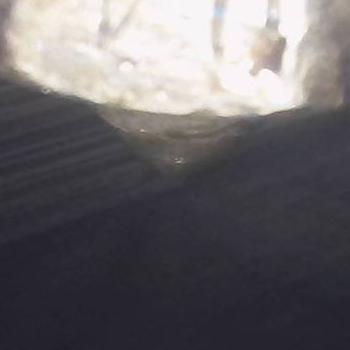
Flow rate: 141%